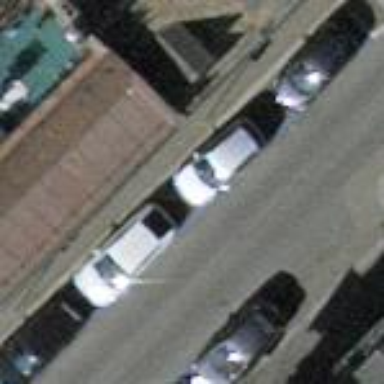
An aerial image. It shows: Asphalt parking lane.